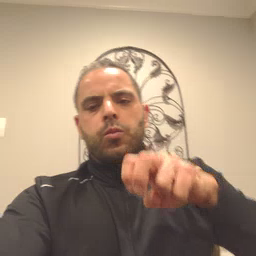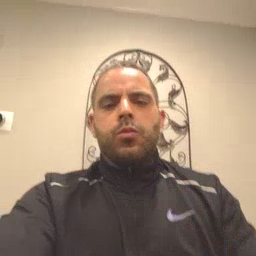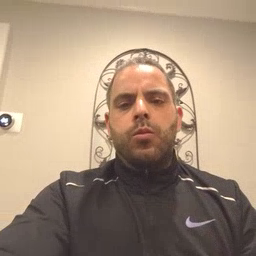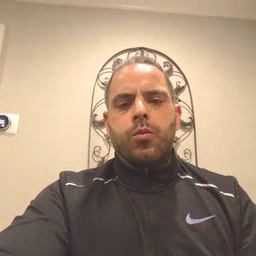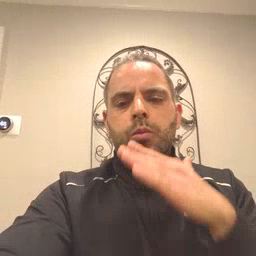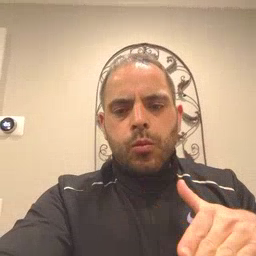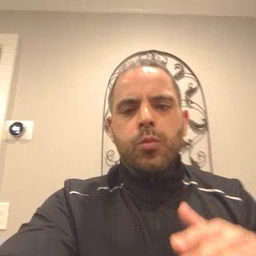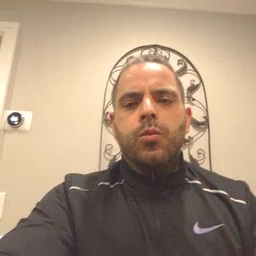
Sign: quiet